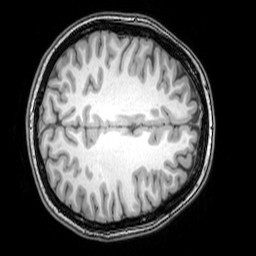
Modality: T1w
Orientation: axial
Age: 22
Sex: female
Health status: healthy
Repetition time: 0.081 s
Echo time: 0.037 s